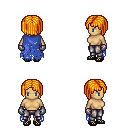
a pixel art fantasy rpg character, female body template, human, tanned skin, blue tattered cape, metal pants, light blonde pageboy hairstyle, metal gloves, ghillies, four views (front, back, left, right), 2x2 character sprite sheet, small pixel art, hard edges, no anti-aliasing